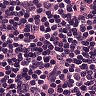
Metastatic tissue present: no